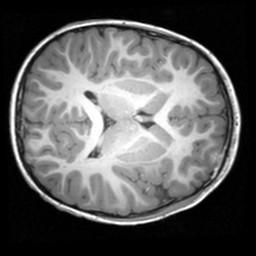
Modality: T1w
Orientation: axial
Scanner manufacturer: siemens
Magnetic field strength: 3 T
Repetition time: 2 s
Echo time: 0.00262 s